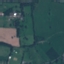
Land use / land cover class: Pasture